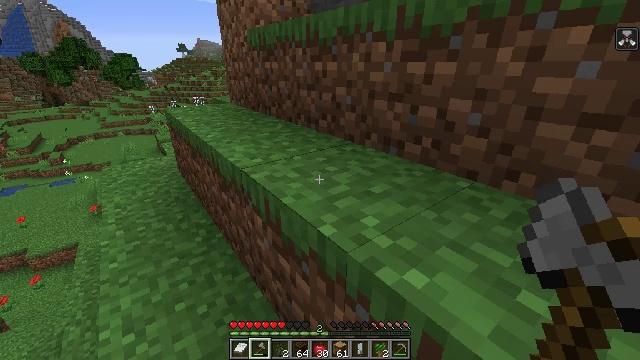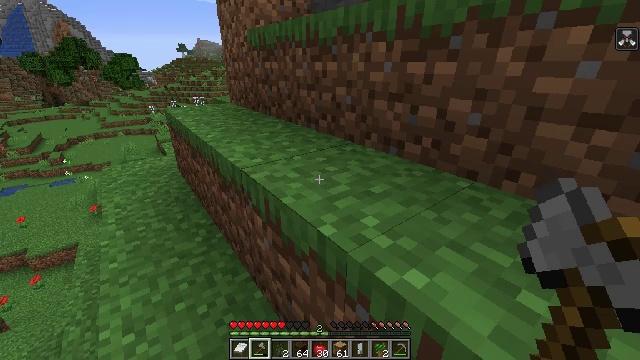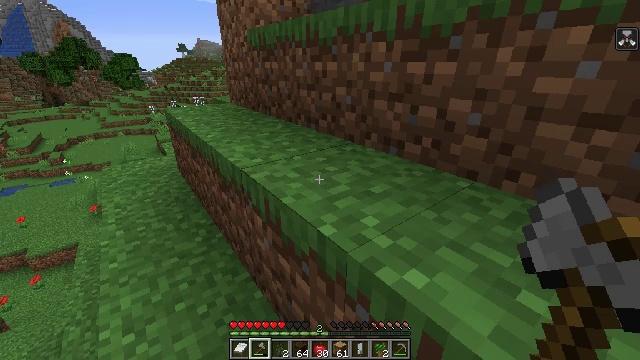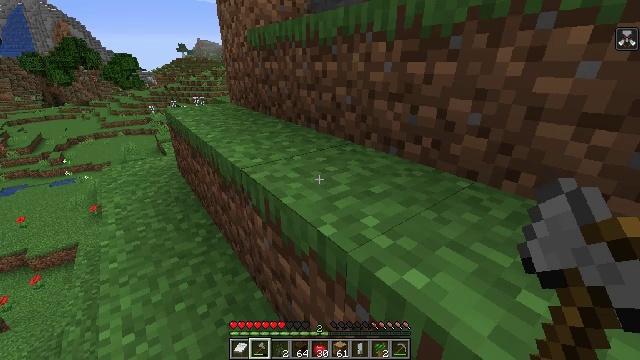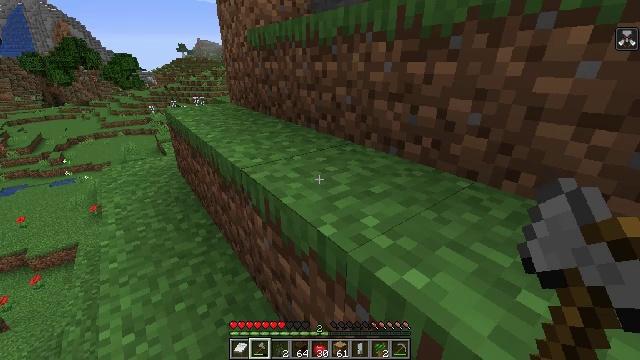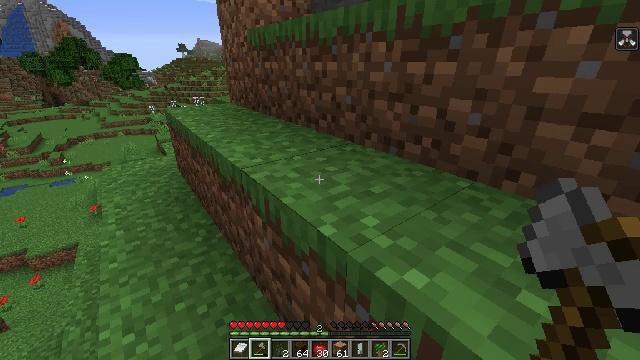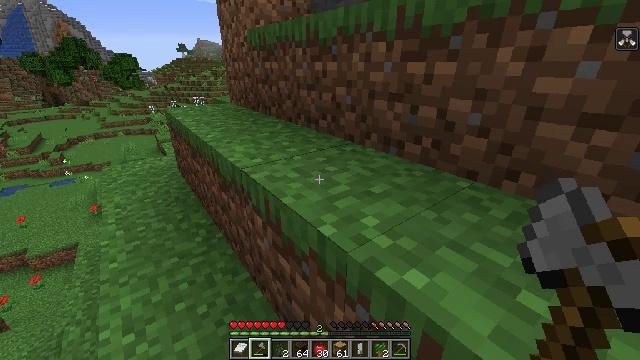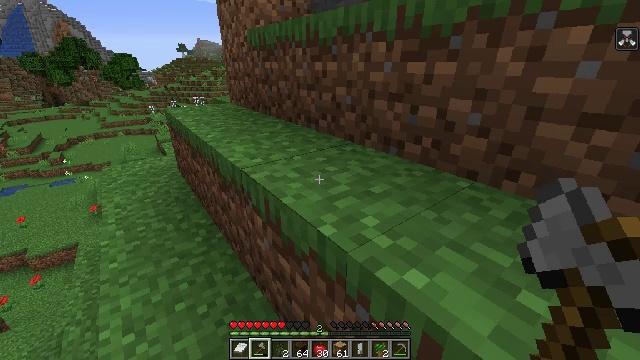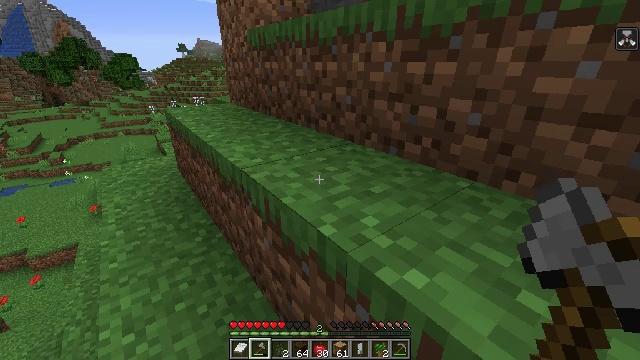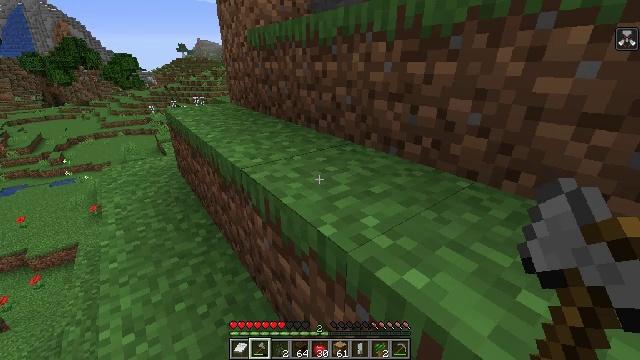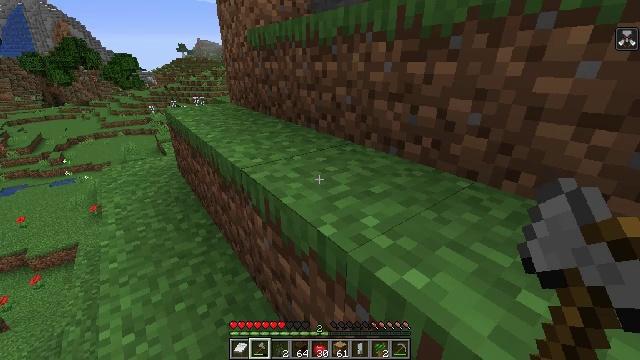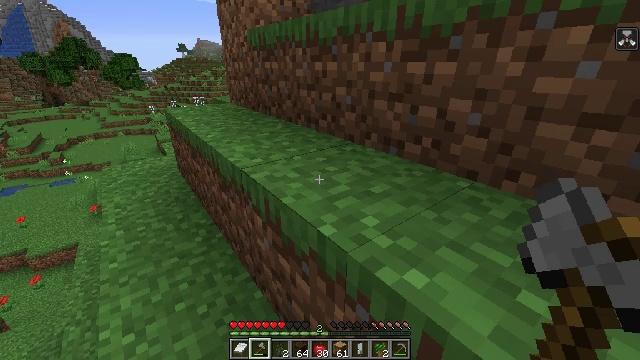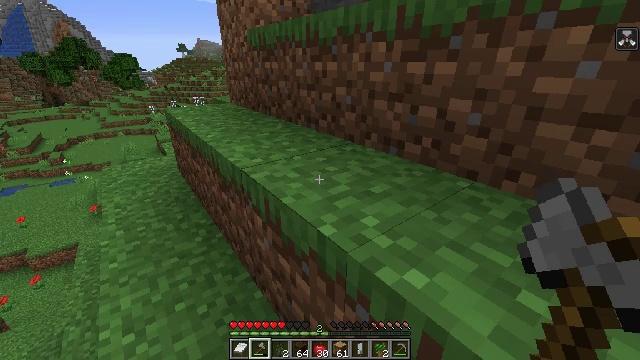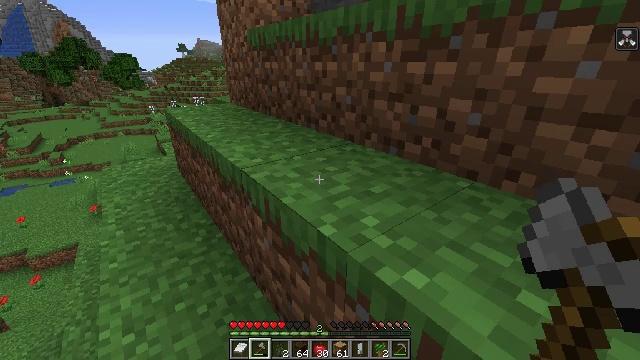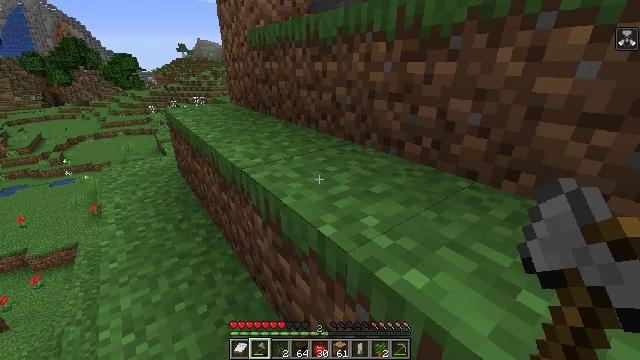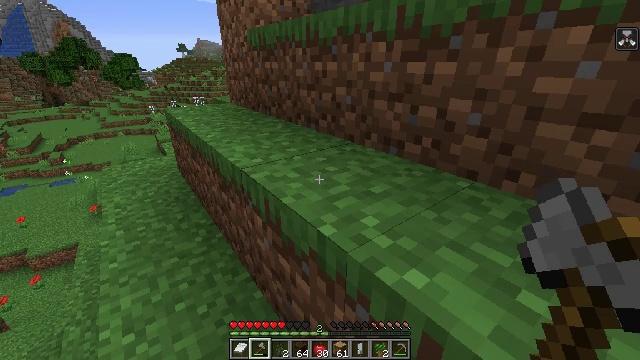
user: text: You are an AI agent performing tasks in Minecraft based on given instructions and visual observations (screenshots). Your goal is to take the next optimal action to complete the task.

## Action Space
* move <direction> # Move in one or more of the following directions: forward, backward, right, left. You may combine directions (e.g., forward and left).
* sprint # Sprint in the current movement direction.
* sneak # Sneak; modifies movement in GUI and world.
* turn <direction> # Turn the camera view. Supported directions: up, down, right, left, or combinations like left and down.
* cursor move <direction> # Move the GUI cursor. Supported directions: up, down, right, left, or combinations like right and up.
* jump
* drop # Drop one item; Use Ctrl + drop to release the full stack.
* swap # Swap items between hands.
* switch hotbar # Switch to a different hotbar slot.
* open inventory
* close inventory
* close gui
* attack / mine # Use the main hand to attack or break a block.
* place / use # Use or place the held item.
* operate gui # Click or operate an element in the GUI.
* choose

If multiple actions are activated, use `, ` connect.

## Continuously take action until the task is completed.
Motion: motion action
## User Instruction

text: Harvest dark oak leaves for decorative purposes.
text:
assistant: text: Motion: no_op
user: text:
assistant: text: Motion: no_op
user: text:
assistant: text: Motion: no_op
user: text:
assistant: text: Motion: no_op
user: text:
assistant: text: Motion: no_op
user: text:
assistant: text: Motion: no_op
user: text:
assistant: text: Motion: no_op
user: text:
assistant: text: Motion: no_op
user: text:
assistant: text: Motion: no_op
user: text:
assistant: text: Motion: no_op
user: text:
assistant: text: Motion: no_op
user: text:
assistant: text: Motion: no_op
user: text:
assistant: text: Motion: no_op
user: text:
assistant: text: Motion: no_op
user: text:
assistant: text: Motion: no_op
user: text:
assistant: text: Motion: no_op
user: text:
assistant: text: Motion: no_op
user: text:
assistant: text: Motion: no_op
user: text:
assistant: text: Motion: no_op
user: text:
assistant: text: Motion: no_op
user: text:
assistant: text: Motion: no_op
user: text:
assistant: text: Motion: no_op
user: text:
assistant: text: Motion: no_op
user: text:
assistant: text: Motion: no_op
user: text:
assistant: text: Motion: no_op
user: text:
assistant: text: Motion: no_op
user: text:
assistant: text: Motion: no_op
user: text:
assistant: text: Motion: no_op
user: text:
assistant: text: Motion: no_op
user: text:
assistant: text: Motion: no_op